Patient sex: M
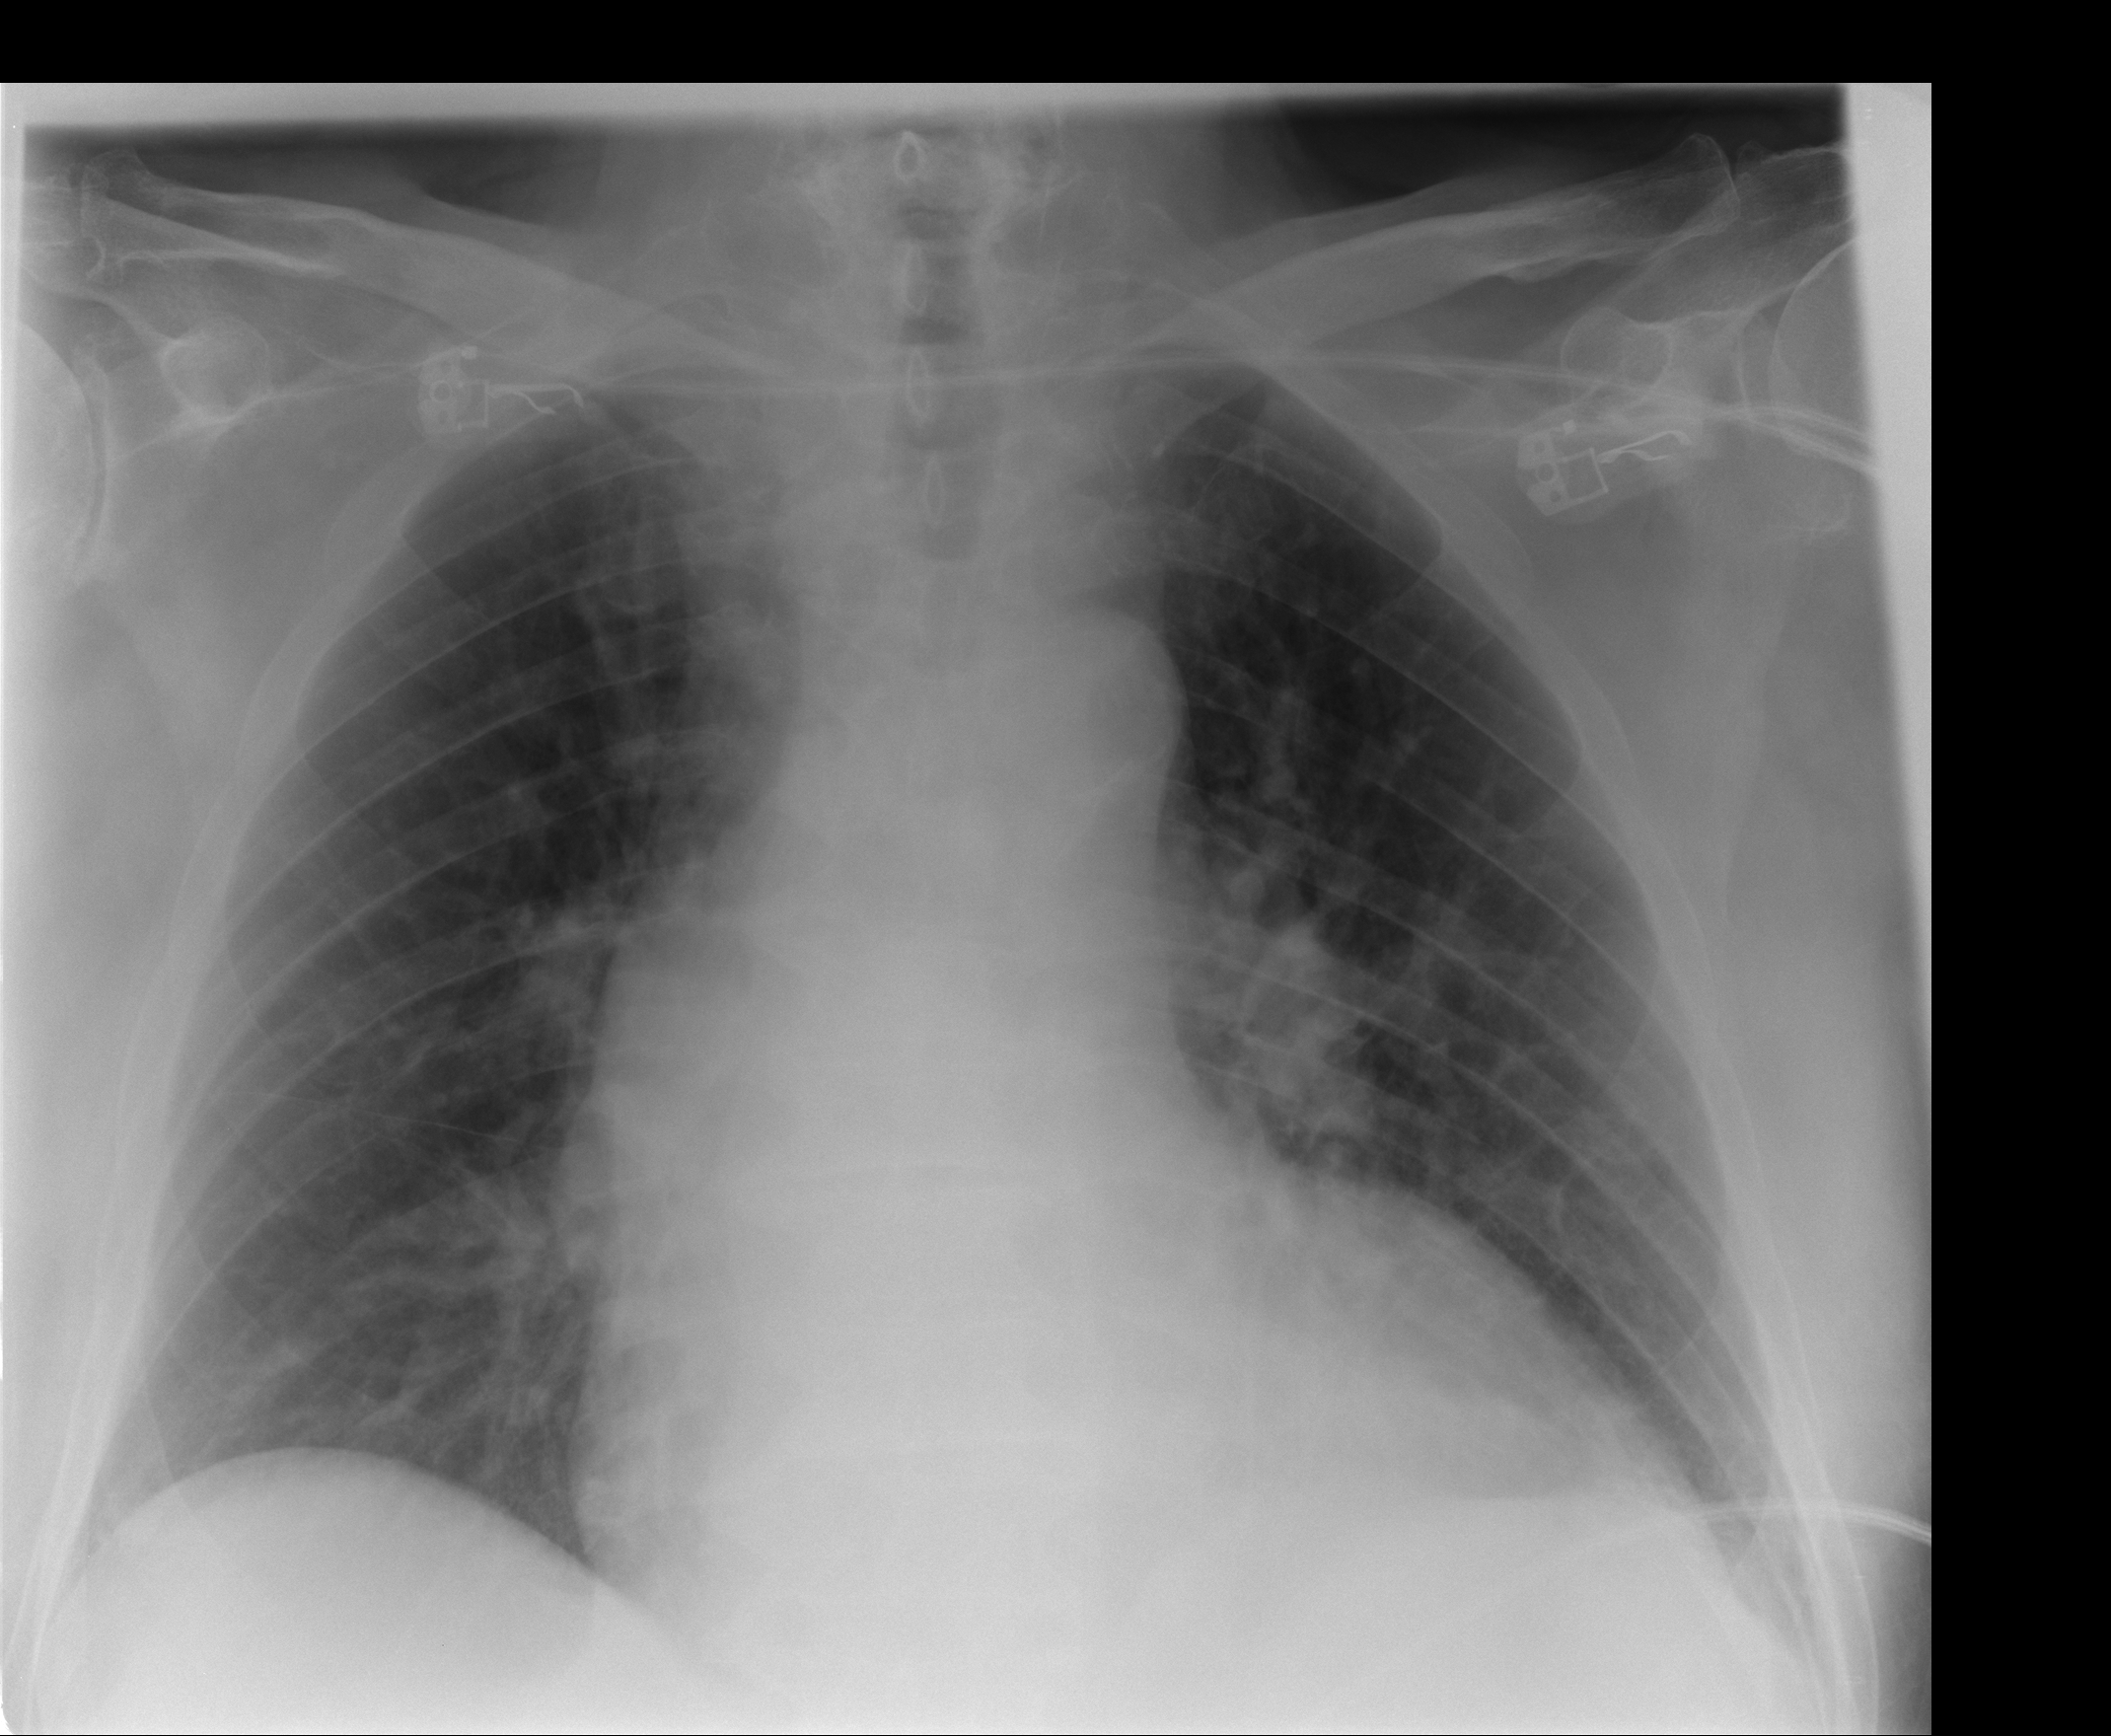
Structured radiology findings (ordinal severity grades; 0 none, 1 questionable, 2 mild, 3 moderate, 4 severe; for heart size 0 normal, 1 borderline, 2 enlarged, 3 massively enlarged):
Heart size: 2
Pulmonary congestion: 1
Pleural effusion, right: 0
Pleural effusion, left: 0
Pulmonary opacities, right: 0
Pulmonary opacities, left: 0
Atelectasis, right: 2
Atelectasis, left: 2